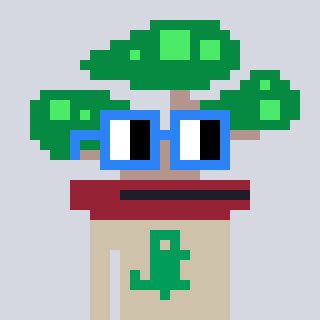
a pixel art character with square blue glasses, a bonsai-shaped head and a bege-colored body on a cool background